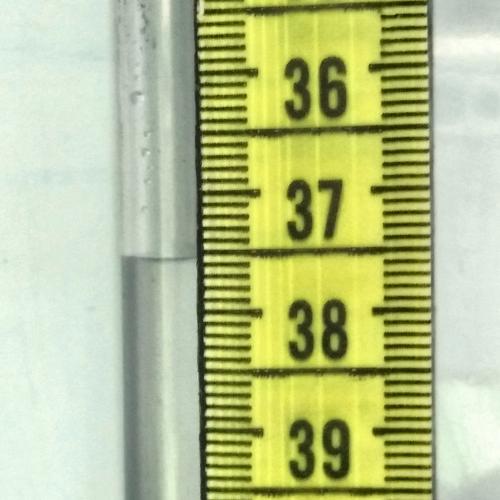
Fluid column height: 37.6 cm